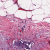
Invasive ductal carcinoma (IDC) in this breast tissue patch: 1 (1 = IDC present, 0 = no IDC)